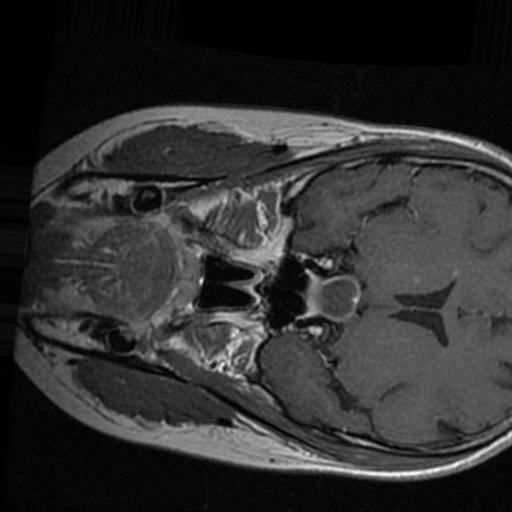
Label: brain_tumor